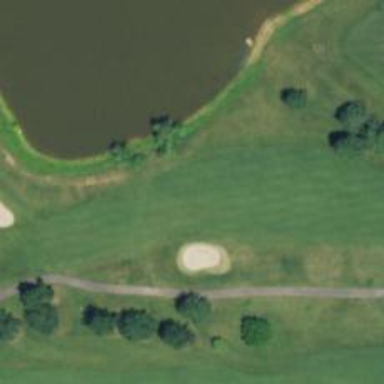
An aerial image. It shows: Golf hole.